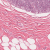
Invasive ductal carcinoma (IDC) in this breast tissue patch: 0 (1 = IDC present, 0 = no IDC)